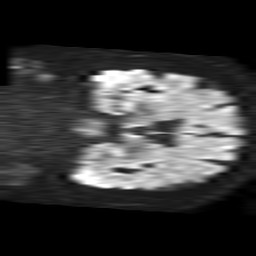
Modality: TRACE
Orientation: coronal
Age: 62
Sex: female
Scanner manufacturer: philips
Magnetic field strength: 1.5 T
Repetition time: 4.6 s
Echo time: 0.08515 s